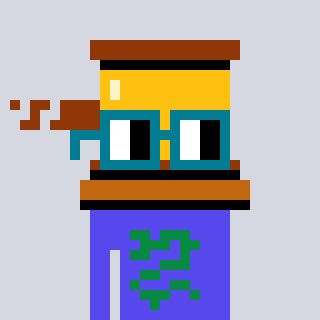
a pixel art character with square dark green glasses, a gavel-shaped head and a computerblue-colored body on a cool background